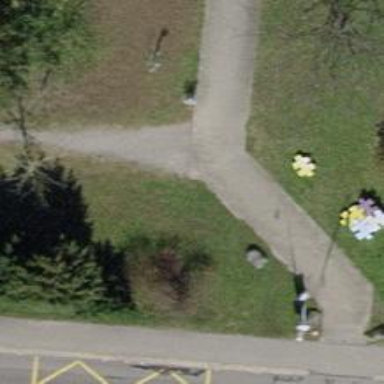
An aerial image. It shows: Path made of paving stones.